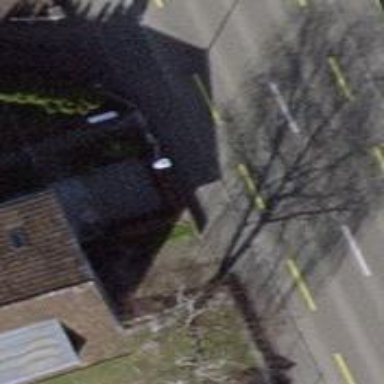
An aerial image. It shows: Bus stop with platform for public transport.